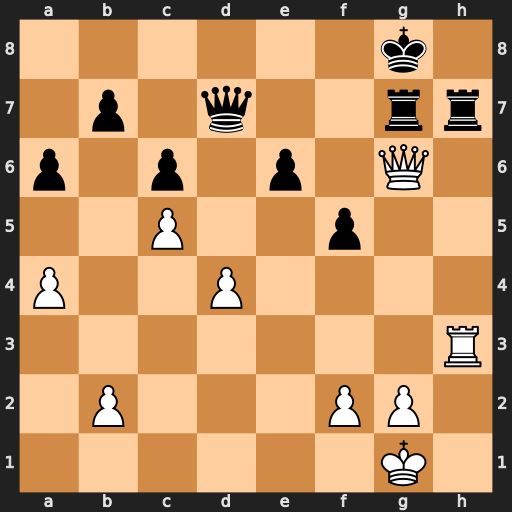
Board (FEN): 6k1/1p1q2rr/p1p1p1Q1/2P2p2/P2P4/7R/1P3PP1/6K1
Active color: w
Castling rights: -
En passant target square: -
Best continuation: Rxh7 Rxg6 Rxd7